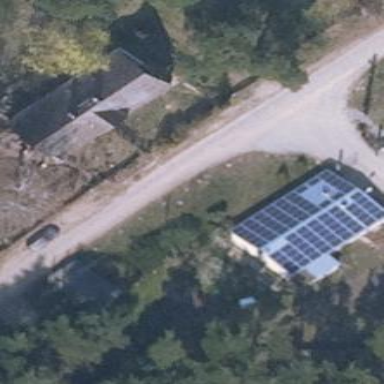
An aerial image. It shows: Industrial building with gabled roof and small solar photovoltaic panel generator for electricity generation.